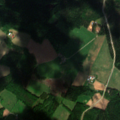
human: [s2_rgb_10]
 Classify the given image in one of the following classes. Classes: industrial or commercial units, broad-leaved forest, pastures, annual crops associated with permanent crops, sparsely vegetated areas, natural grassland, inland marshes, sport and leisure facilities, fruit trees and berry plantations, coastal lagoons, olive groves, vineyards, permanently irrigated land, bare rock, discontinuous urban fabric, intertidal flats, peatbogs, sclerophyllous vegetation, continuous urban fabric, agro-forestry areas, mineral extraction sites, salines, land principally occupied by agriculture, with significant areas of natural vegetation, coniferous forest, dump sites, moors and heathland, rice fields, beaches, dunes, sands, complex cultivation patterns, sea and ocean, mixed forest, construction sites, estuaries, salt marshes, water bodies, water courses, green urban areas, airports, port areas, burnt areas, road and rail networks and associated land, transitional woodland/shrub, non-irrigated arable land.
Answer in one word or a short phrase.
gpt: land principally occupied by agriculture, with significant areas of natural vegetation, broad-leaved forest, coniferous forest, mixed forest